Question: Let's say that this is my HTML.
'''
<div id="spirit_tutorial_reward">
<div id="spirit_tutorial_reward_icon" style="background:url({$MEDIA_IMAGE_DOWNLOAD_PATH}appimages/gift_icon_spirit.png) no-repeat;background-size: contain;"></div>
<div id="spirit_tutorial_reward_header">45 Spirit</div>
<div id="spirit_tutorial_reward_text">Use Spirit to recruit new Rusherz in the Locker Room!</div>
</div>
'''
And this is my styling:
'''
#spirit_tutorial_reward
{
position:absolute;
top:77px;
left:371px;
width:45%;
}
#spirit_tutorial_reward_icon
{
background:url(../images/gift_icon_spirit.png) top no-repeat;
width:60px;
height:60px;
position:absolute;
top:0px;
left:0px;
float:left;
}
#spirit_tutorial_reward_header
{
font-size: 15px;
font-family:"NFLEndzoneSansBold";
color: #000;
position:absolute;
left:69px;
top:0px;
float:left;
}
#spirit_tutorial_reward_text
{
font-size: 15px;
font-family:"NFLEndzoneSansBold";
color: #000;
position:absolute;
left:69px;
top:22px;
float:left;
}
'''
On no-zoom or normal mode , the images appear to have chopped off on Firefox (see attached image) but when I zoom my page , the image appears to becoming better (see attached image). I am facing this issue only in Firefox. Can anyone here help me out.
EDIT : <URL>
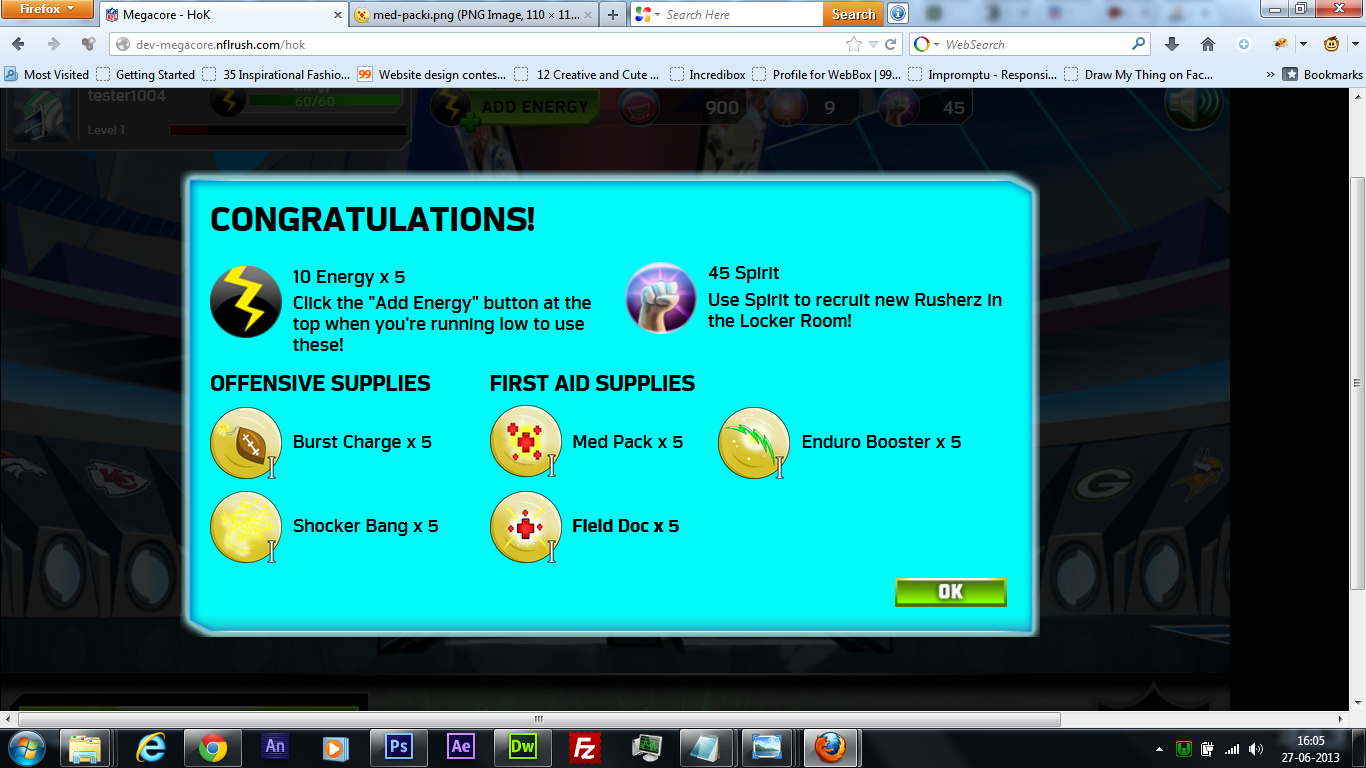
Answer: I think it's a <URL>. That's the reason the image works fine in some zoom modes.
I edited your jsFiddle to set the 'background-size' to 99.9%, and then works properly. You can see the example <URL>.
Note: I put the '!important' to overwrite the inline styles... feeling lazy, you know ;)